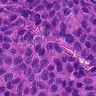
Metastatic tissue present: yes